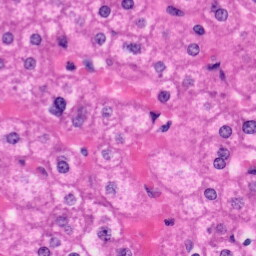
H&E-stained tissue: Liver